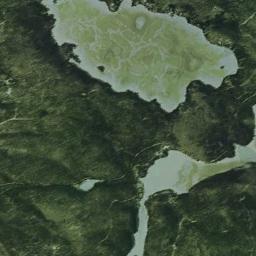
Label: wetland